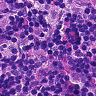
Metastatic tissue present: no